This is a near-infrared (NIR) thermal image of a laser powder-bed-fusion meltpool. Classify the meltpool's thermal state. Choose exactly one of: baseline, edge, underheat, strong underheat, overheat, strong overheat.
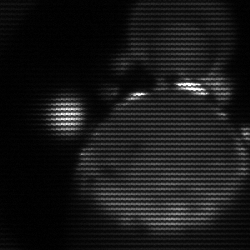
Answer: edge